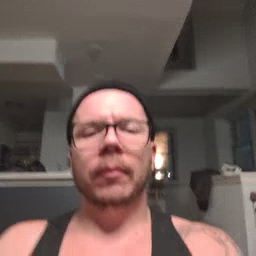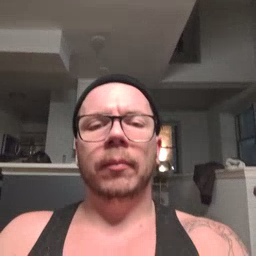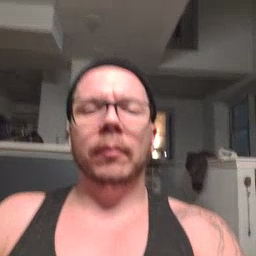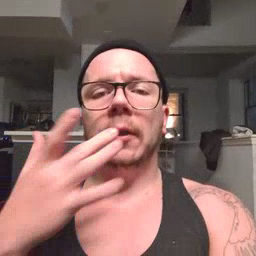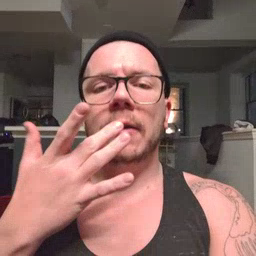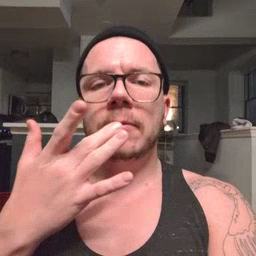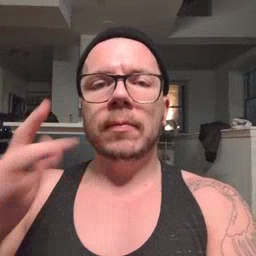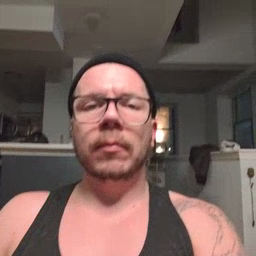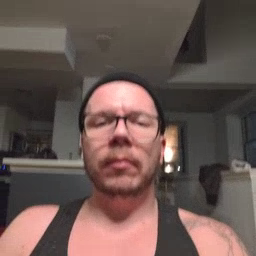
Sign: taste